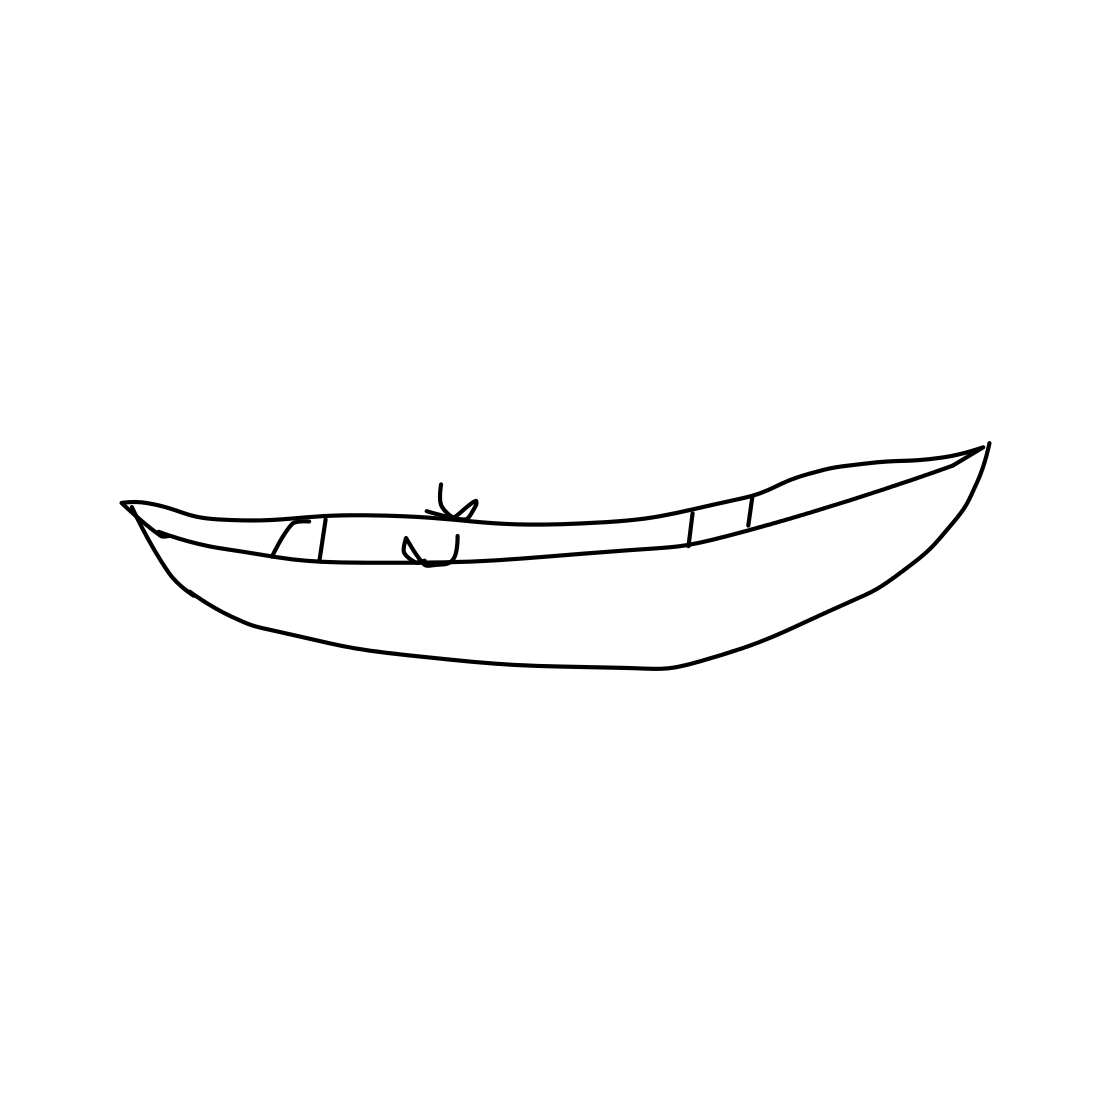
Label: canoe